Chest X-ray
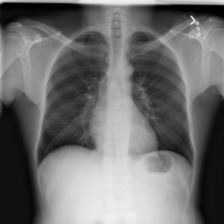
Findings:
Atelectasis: negative
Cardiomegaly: negative
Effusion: negative
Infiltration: negative
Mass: negative
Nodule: negative
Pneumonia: negative
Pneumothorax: negative
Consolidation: negative
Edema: negative
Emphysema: negative
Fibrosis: negative
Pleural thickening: negative
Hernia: negative